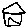
Label: house